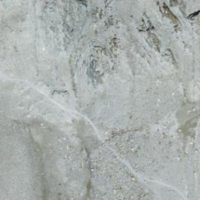
EUNIS habitat code: 48
Species observed at this site:
Phoenicurus ochruros
Montifringilla nivalis
Oenanthe oenanthe
Pyrrhocorax graculus
Saxifraga oppositifolia